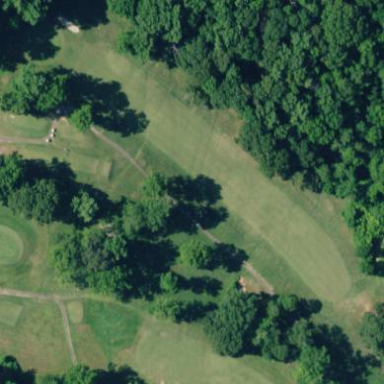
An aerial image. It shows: Rough area in golf course.